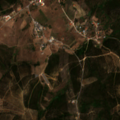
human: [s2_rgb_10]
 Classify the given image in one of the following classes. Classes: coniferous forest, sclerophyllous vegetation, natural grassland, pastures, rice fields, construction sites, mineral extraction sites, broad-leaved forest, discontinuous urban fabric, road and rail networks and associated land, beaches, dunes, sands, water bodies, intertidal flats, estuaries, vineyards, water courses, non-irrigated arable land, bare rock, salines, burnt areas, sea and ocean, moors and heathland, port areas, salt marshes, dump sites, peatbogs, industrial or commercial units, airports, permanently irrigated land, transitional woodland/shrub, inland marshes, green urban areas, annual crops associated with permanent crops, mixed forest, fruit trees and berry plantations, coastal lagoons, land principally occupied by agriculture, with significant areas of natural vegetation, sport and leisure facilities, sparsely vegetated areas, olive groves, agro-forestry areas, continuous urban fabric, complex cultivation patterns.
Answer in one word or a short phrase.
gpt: complex cultivation patterns, broad-leaved forest, transitional woodland/shrub